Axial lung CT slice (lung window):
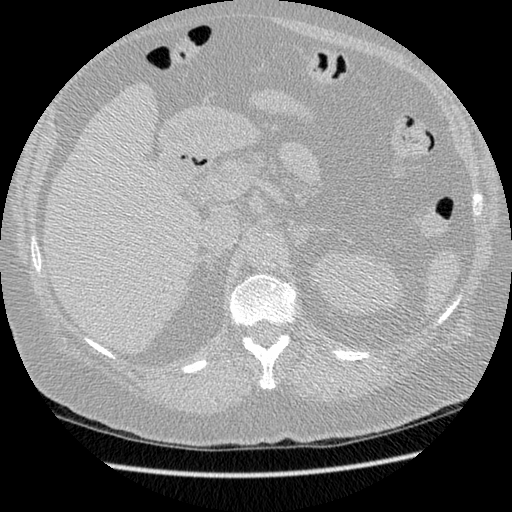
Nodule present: no